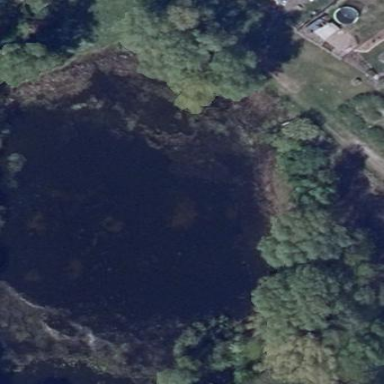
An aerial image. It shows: Serene pond surrounded by nature.